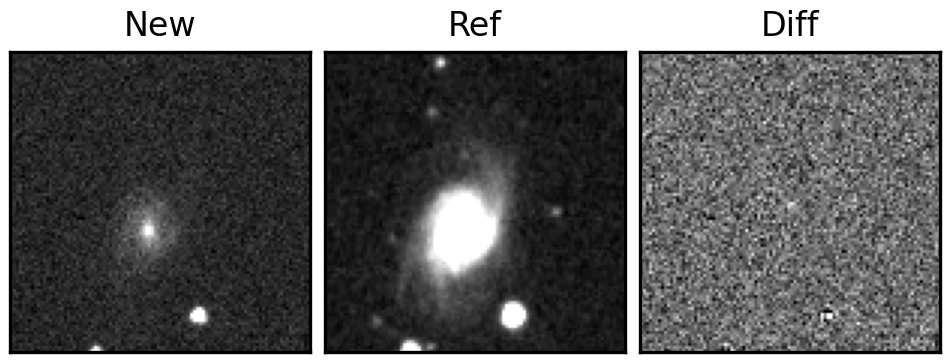
Label: real